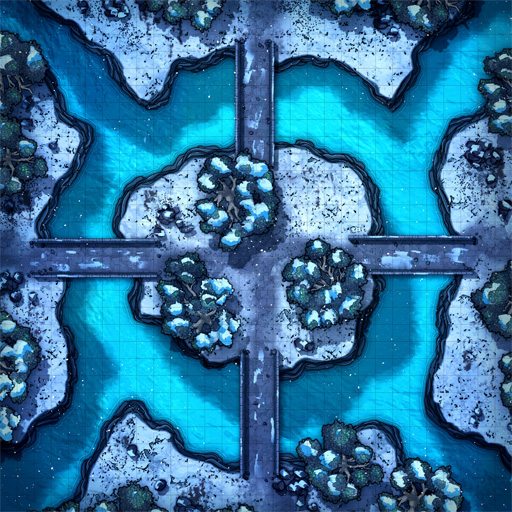
A D&D Grid Map a center island surrounded by rivers with bridges going over them snow ice (Snowy Bridge Crossroads Map)